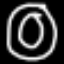
Label: donut